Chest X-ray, PA view. Patient: 20 years old, sex M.
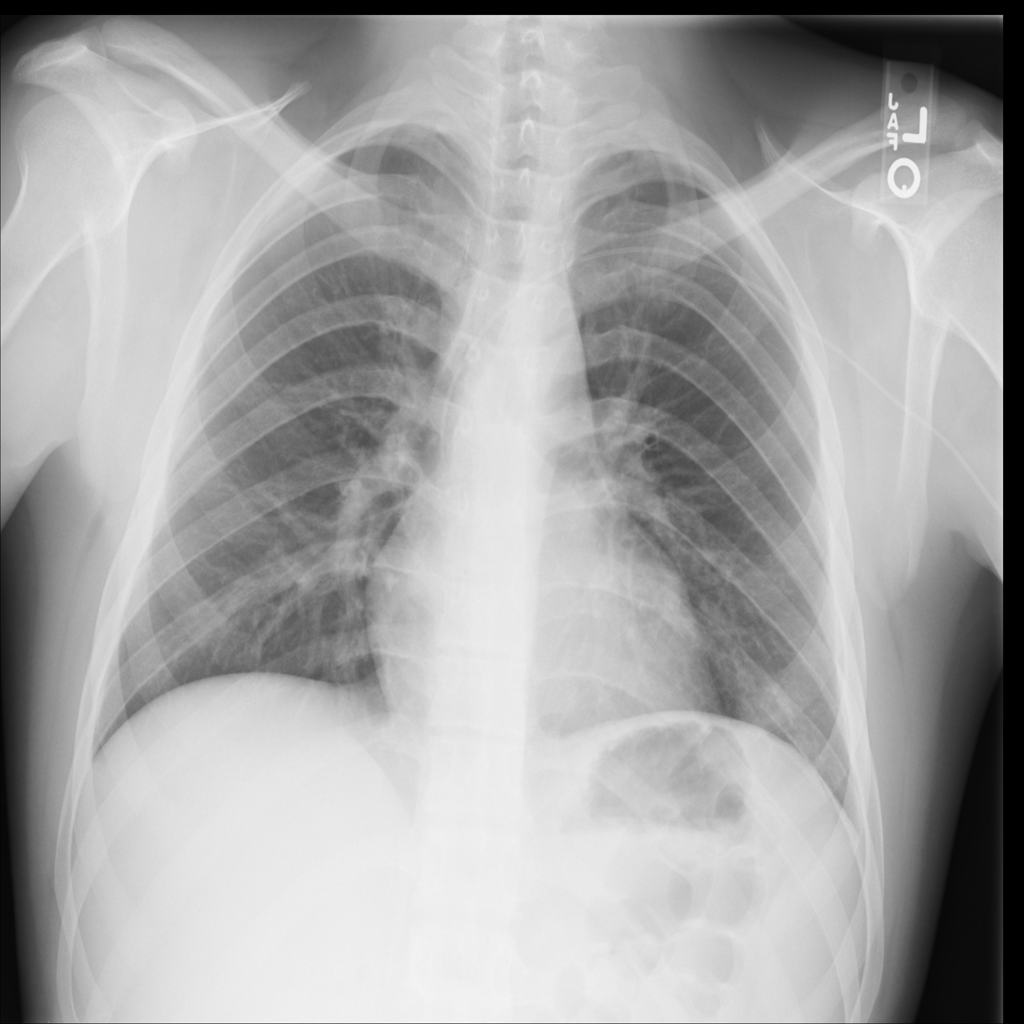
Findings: No Finding